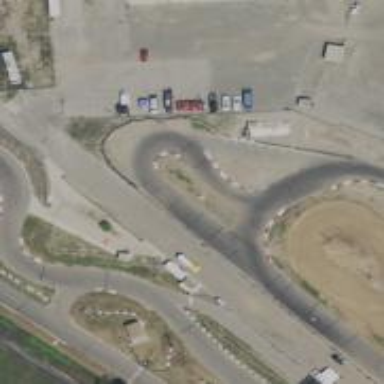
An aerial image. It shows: Raceway road.